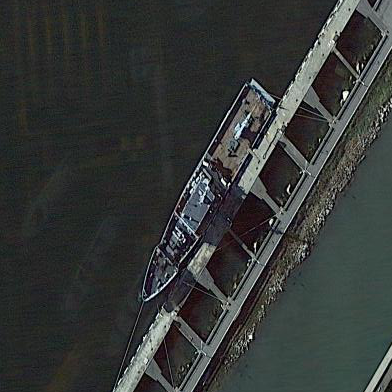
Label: combat